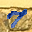
Label: 7